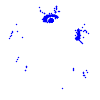
Particle: pion